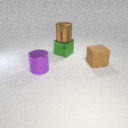
large green metal cube to the right of large purple metal cylinder